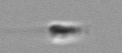
Label: flagellate_morphotype3